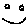
Label: smiley face